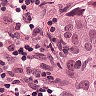
Metastatic tissue present: yes